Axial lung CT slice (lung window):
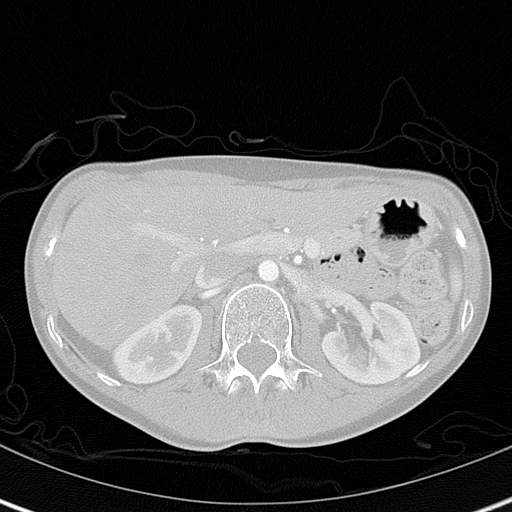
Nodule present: no